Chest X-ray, PA view. Patient: 15 years old, sex F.
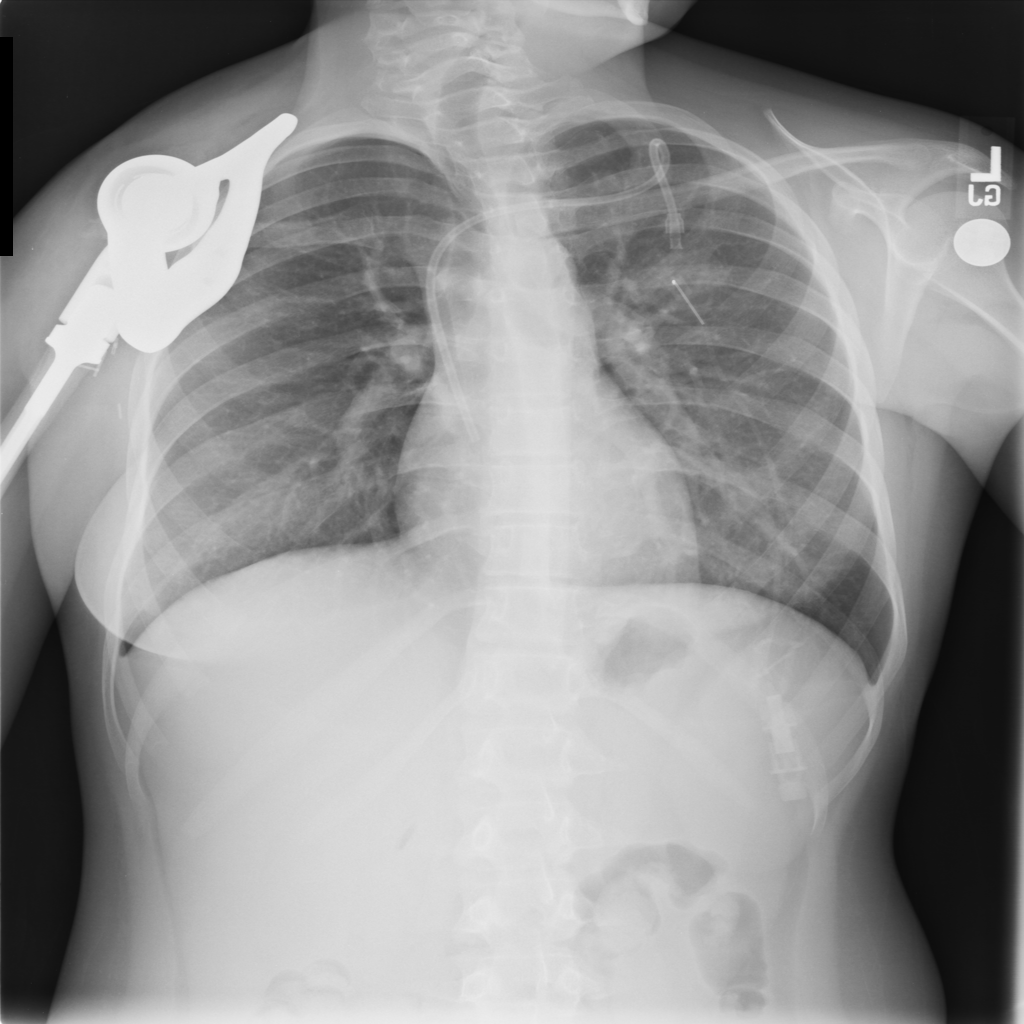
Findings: No Finding